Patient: sex F, age 41
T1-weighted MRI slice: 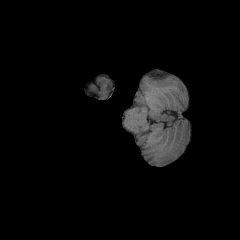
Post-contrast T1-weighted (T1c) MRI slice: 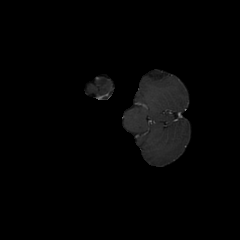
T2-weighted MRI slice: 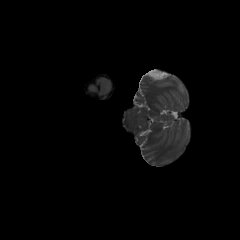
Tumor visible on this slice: no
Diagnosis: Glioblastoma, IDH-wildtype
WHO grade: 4